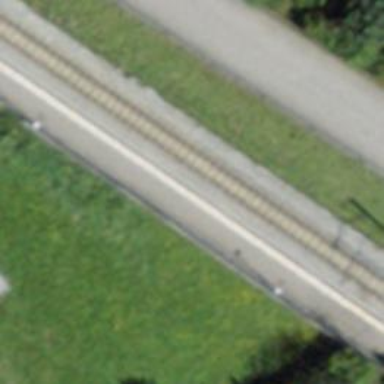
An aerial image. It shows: Public transport stop position.